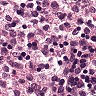
Metastatic tissue present: no